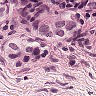
Metastatic tissue present: yes